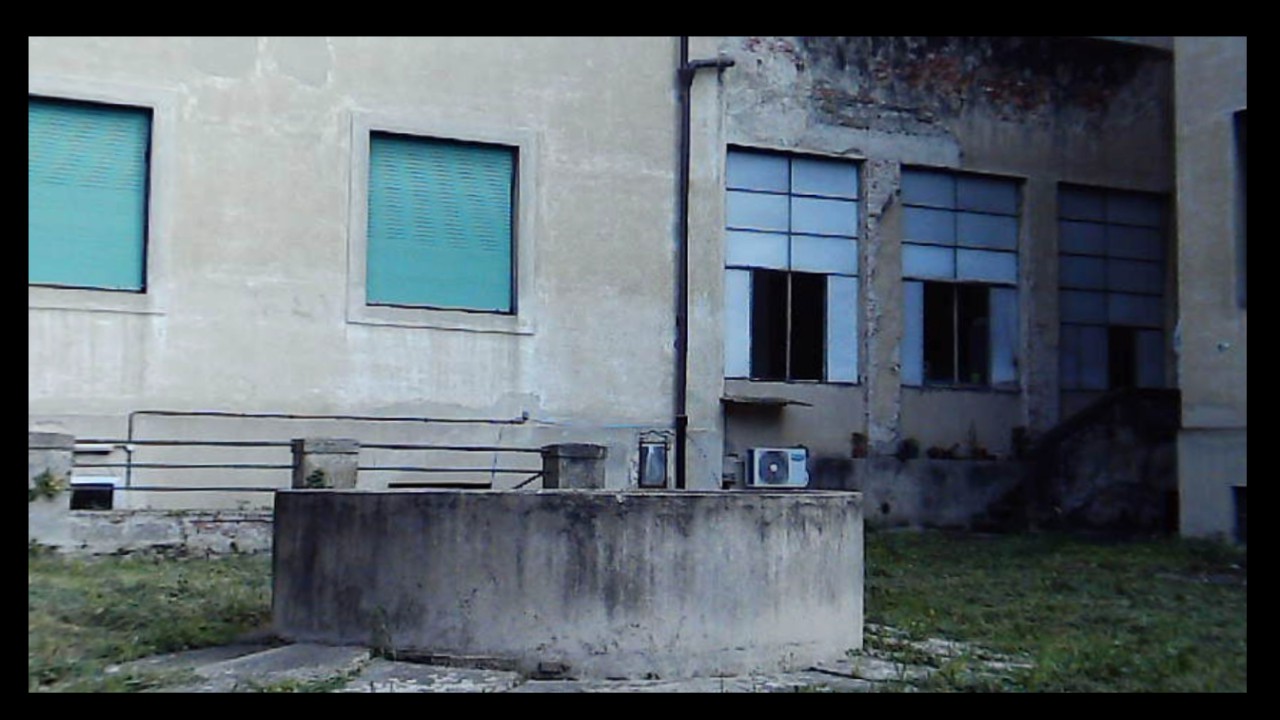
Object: Betafpv air75